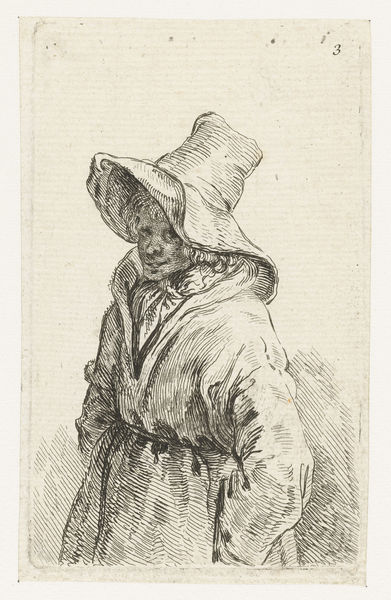
Titel: Vrouw met een grote hoed
Künstler: François Boucher
Standort: Amsterdam
Institution: Rijksmuseum
Schlagwörter: homme, portrait, noir, chapeau, femme, gravure, enfant, costume, encre, estampe, adolescent, grand